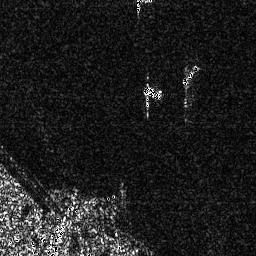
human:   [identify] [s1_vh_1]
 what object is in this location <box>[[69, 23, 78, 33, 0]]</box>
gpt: <ref>1 medium ship at the top right</ref>

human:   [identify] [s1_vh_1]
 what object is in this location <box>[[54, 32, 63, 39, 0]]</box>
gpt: <ref>1 small ship at the center</ref>